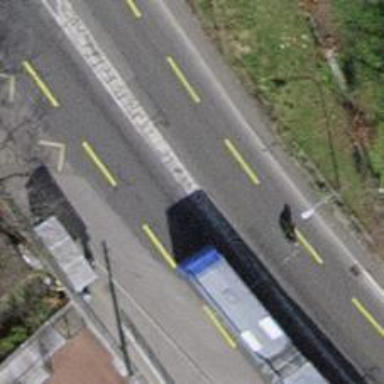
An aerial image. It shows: Trolleybus stop position for public transport.